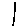
Label: line